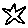
Label: star